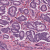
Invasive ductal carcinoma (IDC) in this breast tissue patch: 1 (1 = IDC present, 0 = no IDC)